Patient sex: F
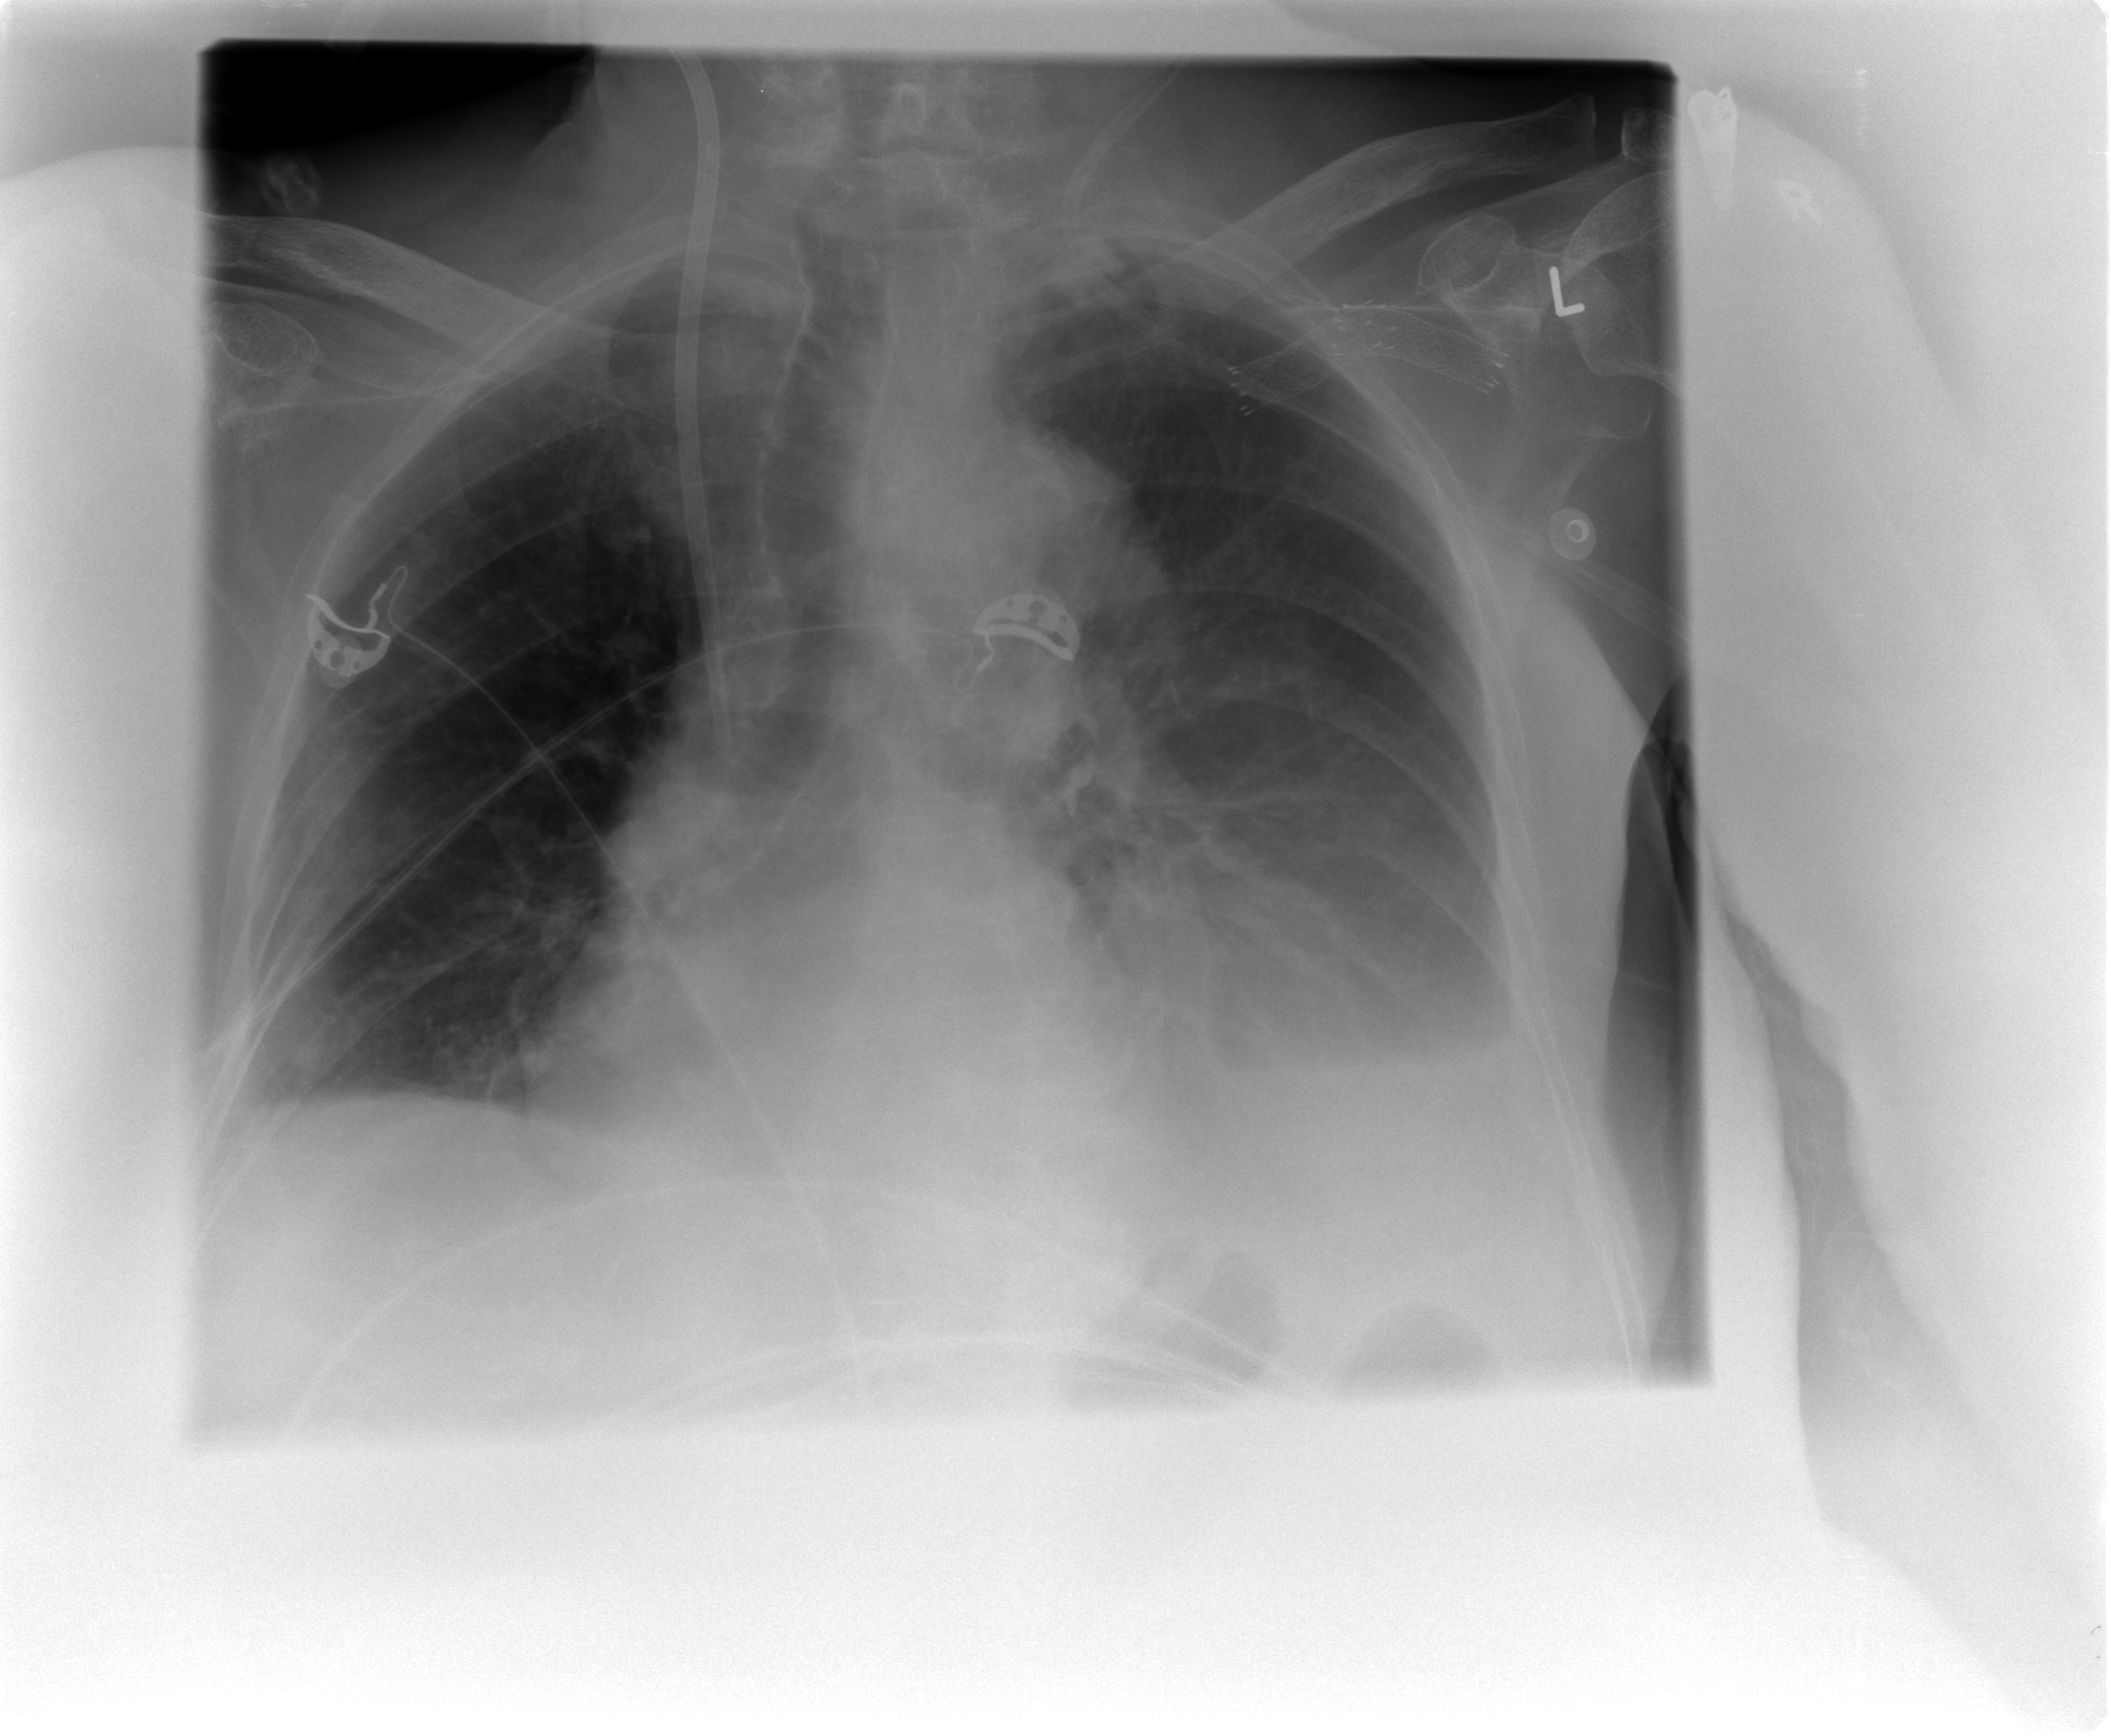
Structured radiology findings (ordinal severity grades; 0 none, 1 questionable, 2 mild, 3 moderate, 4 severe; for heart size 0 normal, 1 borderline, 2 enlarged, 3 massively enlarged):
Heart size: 1
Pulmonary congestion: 2
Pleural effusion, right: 1
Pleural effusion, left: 2
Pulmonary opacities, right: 0
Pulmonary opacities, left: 0
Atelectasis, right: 2
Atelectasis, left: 2